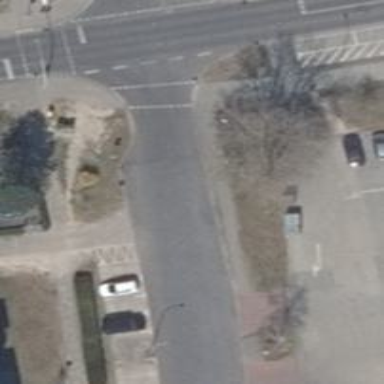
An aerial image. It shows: Sidewalk along the footway.